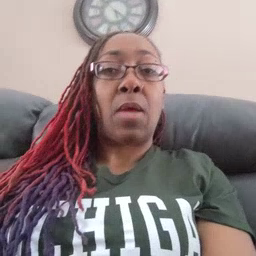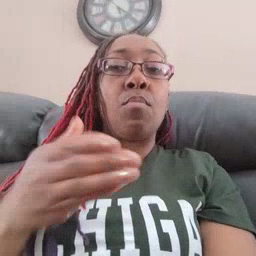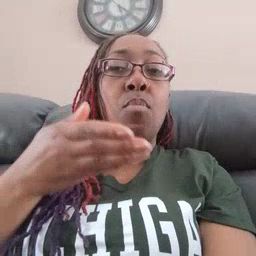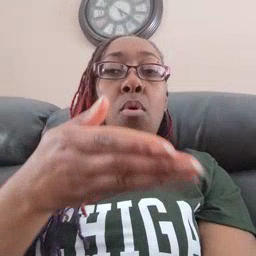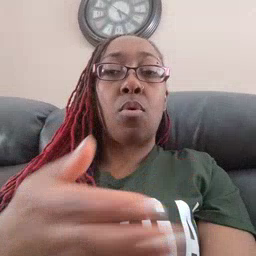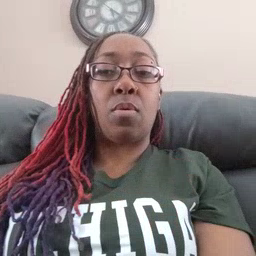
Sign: boat